Field crop: tomato
Growth stage: 1
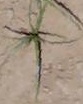
Species: cyperus